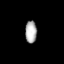
Tissue: lung
Cell type: Endothelial cells
Senescence score: 0.544
Nuclear area (px): 255
Mean DAPI intensity: 172.016